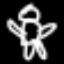
Label: angel